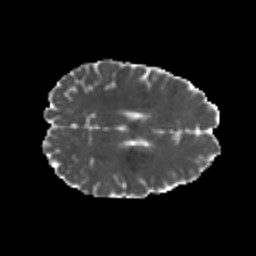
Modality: MD
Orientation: axial
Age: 24
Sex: male
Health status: healthy
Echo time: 0.074 s